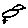
Label: bird